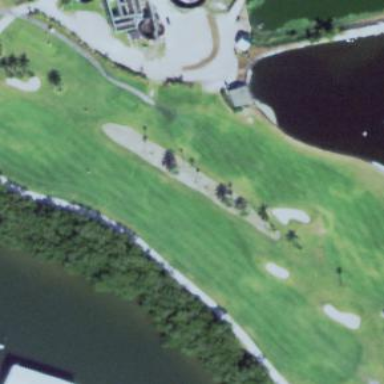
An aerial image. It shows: Golf bunker filled with sandy terrain.